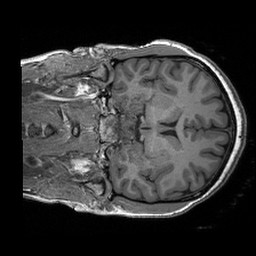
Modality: T1w
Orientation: coronal
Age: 21
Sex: female
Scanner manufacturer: siemens
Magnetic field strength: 3 T
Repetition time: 2.4 s
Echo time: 0.00191 s